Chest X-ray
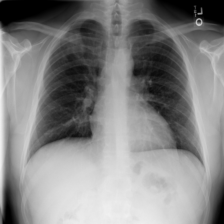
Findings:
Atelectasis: negative
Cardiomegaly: negative
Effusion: negative
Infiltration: negative
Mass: negative
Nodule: negative
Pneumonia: negative
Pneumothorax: negative
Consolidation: negative
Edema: negative
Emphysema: negative
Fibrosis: negative
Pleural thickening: negative
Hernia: negative